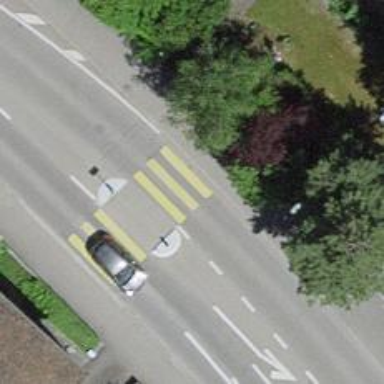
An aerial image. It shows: Uncontrolled zebra crossing with central island.